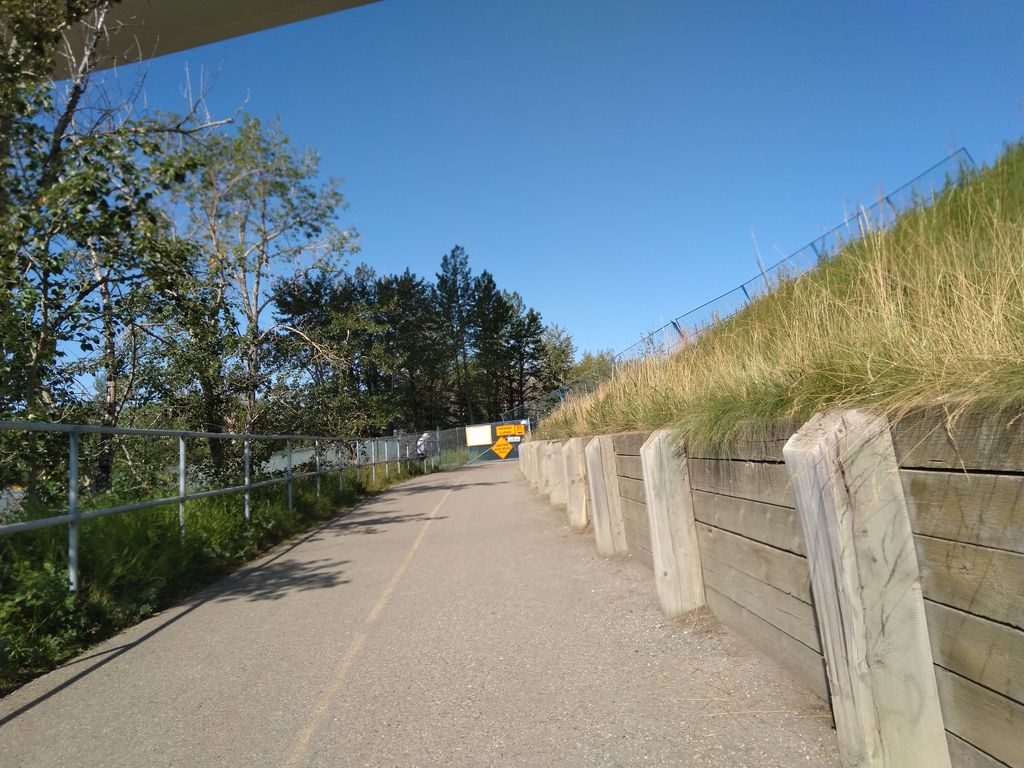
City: calgary